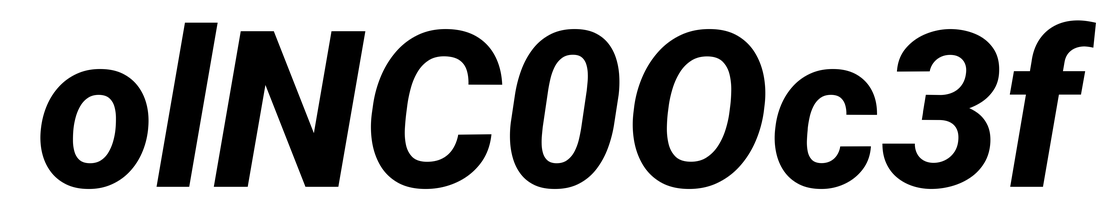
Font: Roboto-Italic_ExtraBold_Italic